Question: I want to match all the words that do not contain letter 'l'. I tried this:
'''
[a-z^k]+
'''
But apparently '^' only works right behind '['. If it was just letter 'l', I guess this would do:
'''
[a-km-z]+
'''
Of course apart from the fact that it just treats 'l'-words as two words:

But this is not the real concern, the question remains just as in title:
How do I search for list of characters, but exclude another list of characters?
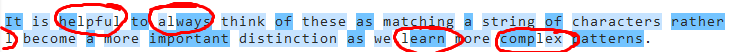
Answer: You need to use '' word boundary to make sure that the match doesn't start and end within words.
'''
[a-km-z]+
'''
Alternatively, you can create an exclusion list using lookahead.
'''
(?:(?![l])[a-z])+
'''
<URL>